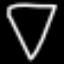
Label: diamond